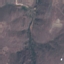
Land use / land cover: HerbaceousVegetation